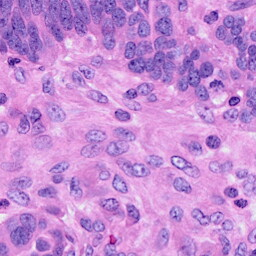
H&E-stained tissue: Ovarian